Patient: sex M, age 64
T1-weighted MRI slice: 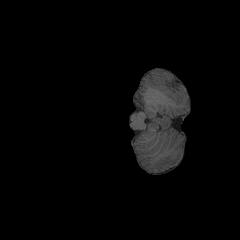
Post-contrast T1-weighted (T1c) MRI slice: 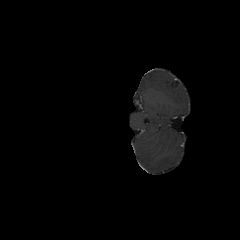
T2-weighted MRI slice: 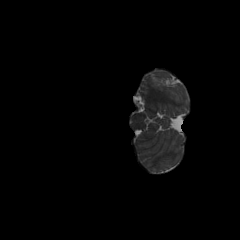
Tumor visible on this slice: no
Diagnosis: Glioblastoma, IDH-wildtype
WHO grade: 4